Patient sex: F
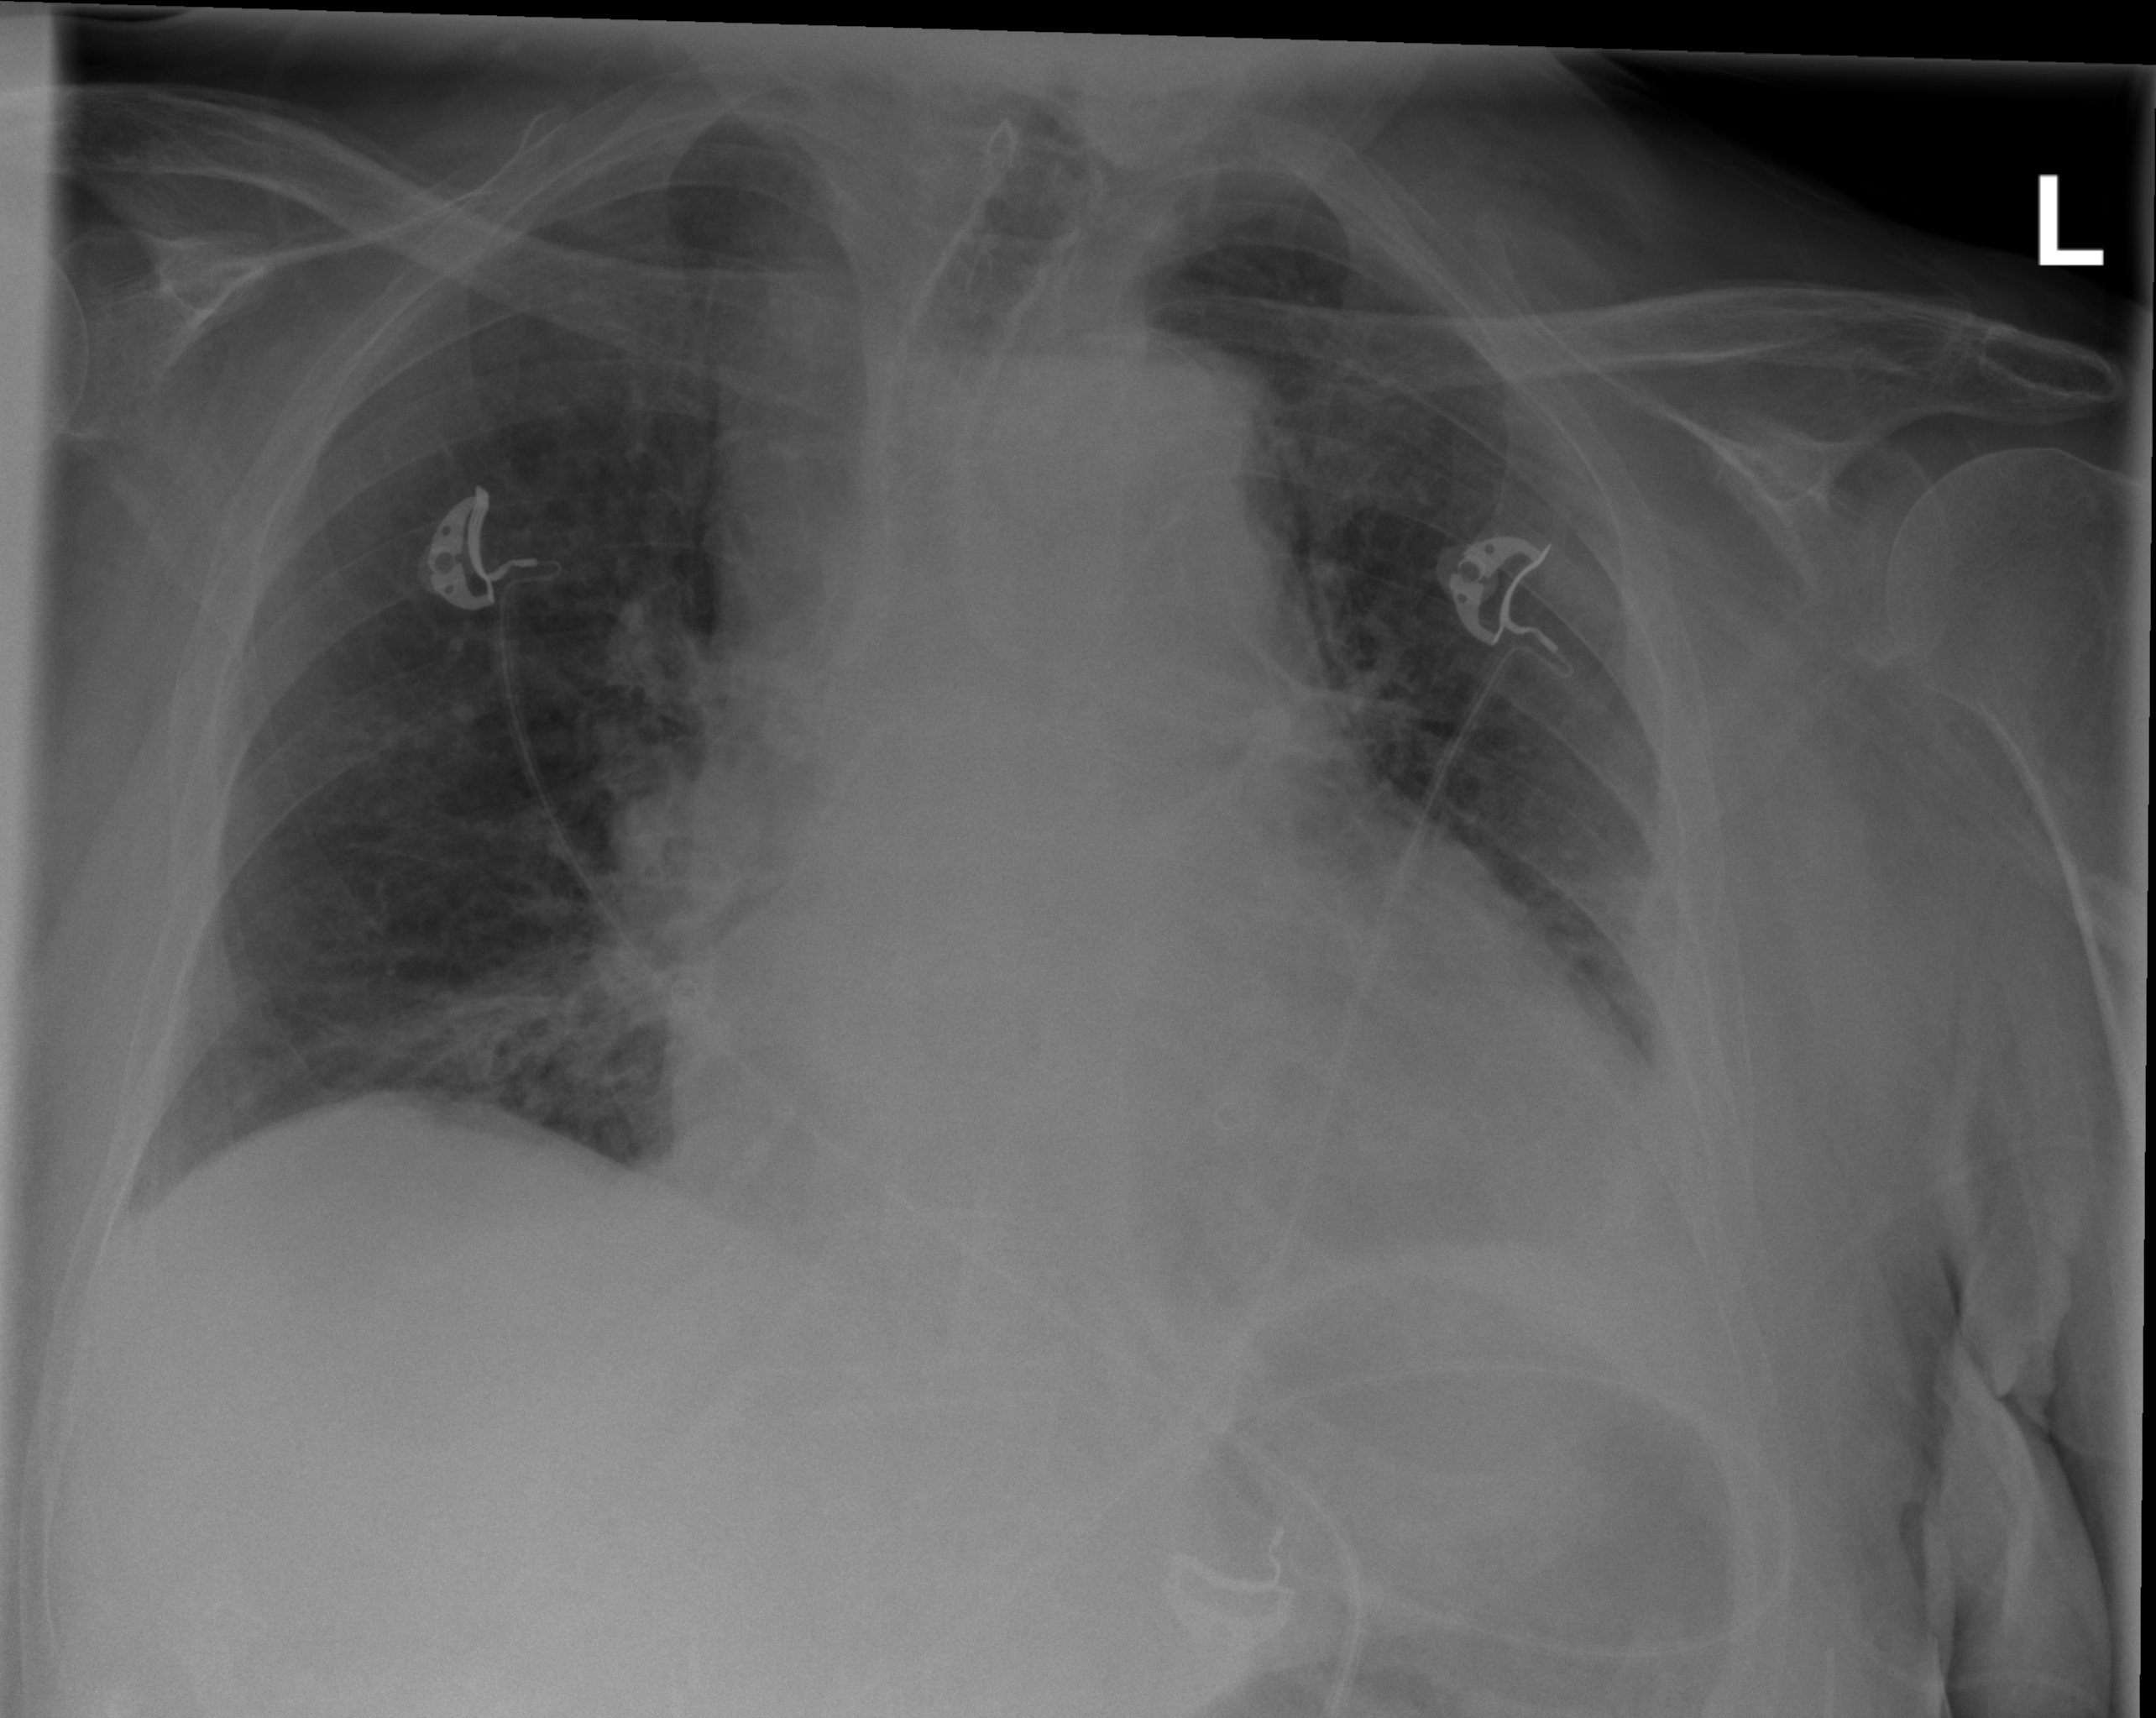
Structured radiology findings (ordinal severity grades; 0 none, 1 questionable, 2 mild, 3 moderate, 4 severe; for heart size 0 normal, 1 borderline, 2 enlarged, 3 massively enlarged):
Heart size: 0
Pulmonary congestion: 0
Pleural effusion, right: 0
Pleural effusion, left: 0
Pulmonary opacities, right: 0
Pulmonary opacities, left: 0
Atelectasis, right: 1
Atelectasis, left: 2